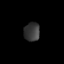
Tissue: lung
Cell type: Epithelial cells
Senescence score: 0.2018
Nuclear area (px): 293
Mean DAPI intensity: 56.317